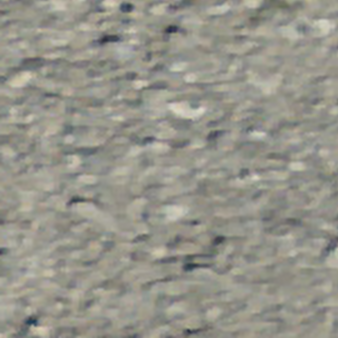
Label: other